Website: ulta-beauty
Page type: payment
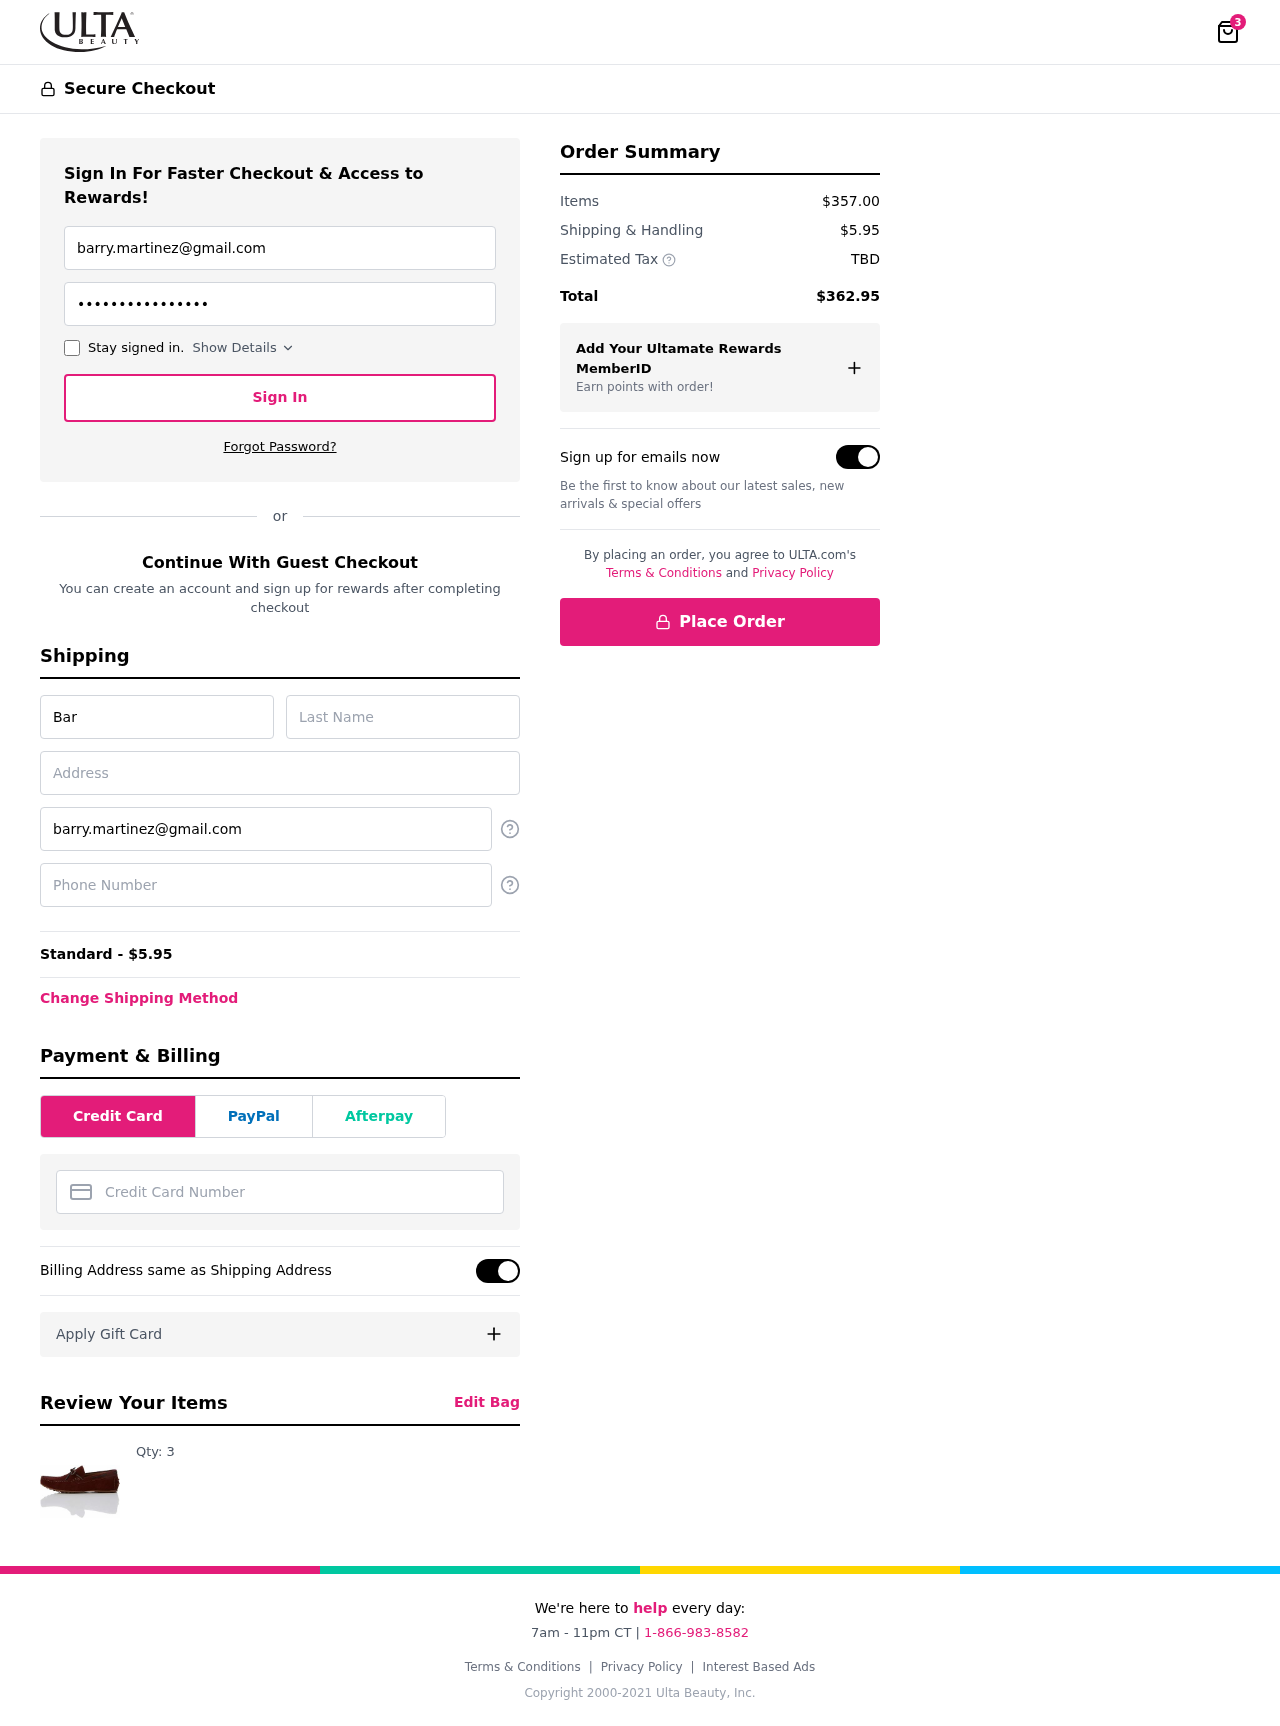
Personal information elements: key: PII_CARD_NUMBER
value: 6011 1398 4238 1725
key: PII_EMAIL
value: barry.martinez@gmail.com
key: PII_FIRSTNAME
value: Barry
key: PII_LASTNAME
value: Martinez
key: PII_PHONE
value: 9637253540
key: PII_STREET
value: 3033 Cole Plains
Product elements: key: PRODUCT1_QUANTITY
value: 3
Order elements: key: ORDER_NUM_ITEMS
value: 3
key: ORDER_SHIPPING_COST
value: $5.95
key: ORDER_SHIPPING_COST
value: Standard - $5.95
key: ORDER_SUBTOTAL
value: $357.00
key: ORDER_TAX
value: TBD
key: ORDER_TOTAL
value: $362.95